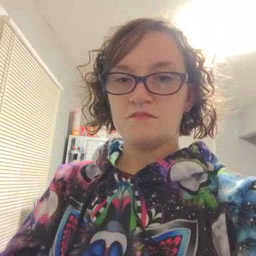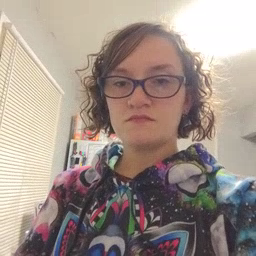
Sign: sleep